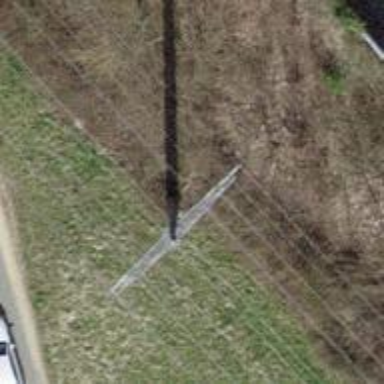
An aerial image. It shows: Concrete power pole.